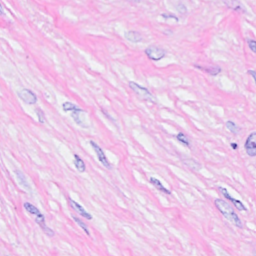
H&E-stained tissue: Breast